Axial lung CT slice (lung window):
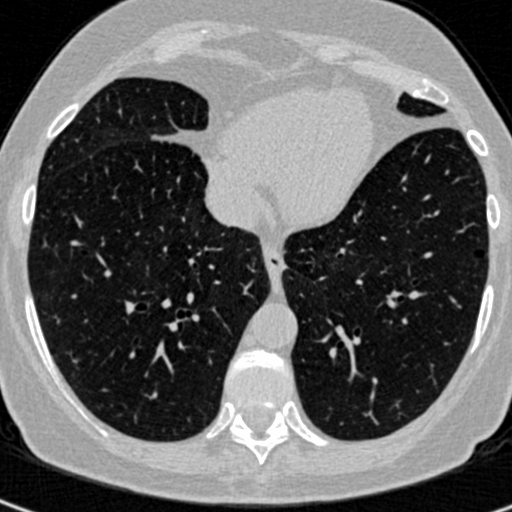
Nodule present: no